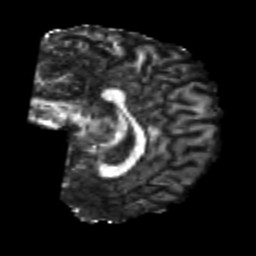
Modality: FA
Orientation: sagittal
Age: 21
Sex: male
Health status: healthy
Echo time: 0.074 s